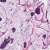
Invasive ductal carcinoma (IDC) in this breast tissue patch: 1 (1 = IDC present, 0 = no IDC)